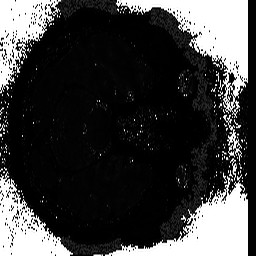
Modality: T2starmap
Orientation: axial
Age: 50
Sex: male
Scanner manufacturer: siemens
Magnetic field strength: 3 T
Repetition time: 0.043 s
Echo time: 0.00184 s